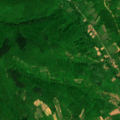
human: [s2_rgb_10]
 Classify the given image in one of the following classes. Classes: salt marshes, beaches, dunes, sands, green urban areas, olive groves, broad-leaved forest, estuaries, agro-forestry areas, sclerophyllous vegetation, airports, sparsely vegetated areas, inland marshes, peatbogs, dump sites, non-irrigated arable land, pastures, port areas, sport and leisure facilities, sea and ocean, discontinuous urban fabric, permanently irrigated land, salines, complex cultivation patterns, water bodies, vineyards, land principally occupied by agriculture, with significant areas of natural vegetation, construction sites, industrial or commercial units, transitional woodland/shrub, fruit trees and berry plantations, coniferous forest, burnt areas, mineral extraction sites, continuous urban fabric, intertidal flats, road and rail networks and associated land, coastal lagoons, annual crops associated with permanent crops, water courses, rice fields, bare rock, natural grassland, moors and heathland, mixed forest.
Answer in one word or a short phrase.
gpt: complex cultivation patterns, land principally occupied by agriculture, with significant areas of natural vegetation, broad-leaved forest